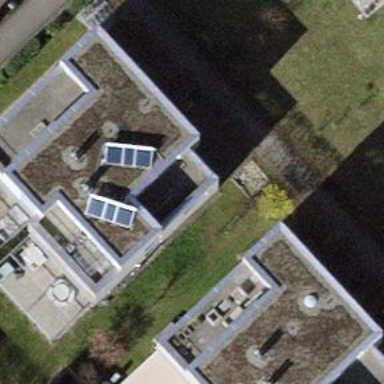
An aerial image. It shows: Terrace building.